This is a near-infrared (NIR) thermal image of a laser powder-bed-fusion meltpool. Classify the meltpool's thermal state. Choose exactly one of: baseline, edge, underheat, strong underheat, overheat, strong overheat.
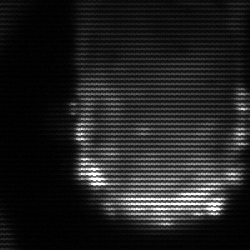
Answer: baseline